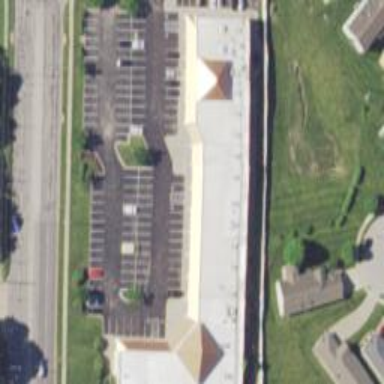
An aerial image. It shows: Flat roof retail building.